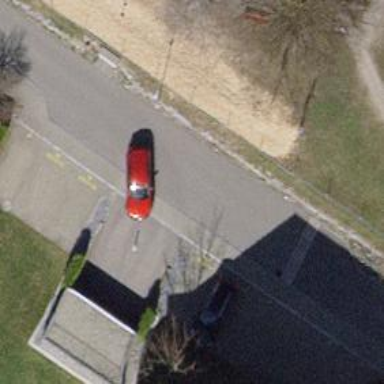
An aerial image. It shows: Unmarked crossing on the road.